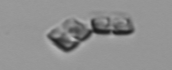
Label: Bacillariophyceae_morphotype1